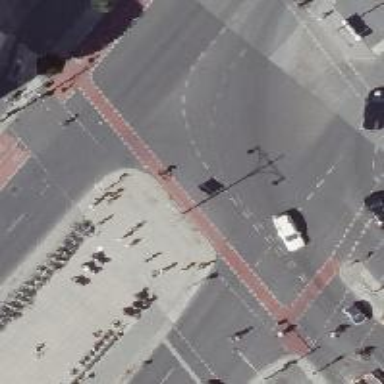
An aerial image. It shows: Footway that serves as traffic island.